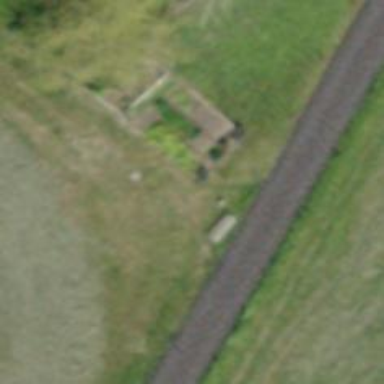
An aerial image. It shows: Bench.